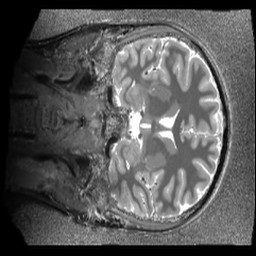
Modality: T1map
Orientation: coronal
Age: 21
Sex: female
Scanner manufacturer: siemens
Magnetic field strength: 6.98 T
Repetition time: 6 s
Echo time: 0.00283 s